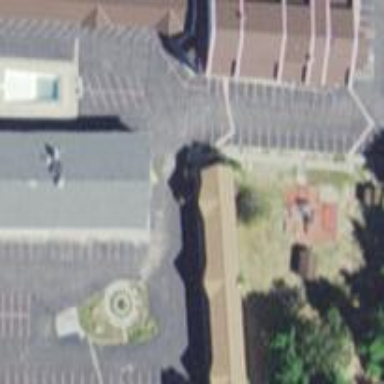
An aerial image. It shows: Hotel offering tourism services.